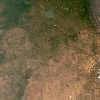
Label: land